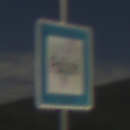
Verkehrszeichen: Polizei
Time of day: MorningAfternoon
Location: Outdoor (RoadRail)
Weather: PartlyCloudy
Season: NotSpecified
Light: Natural